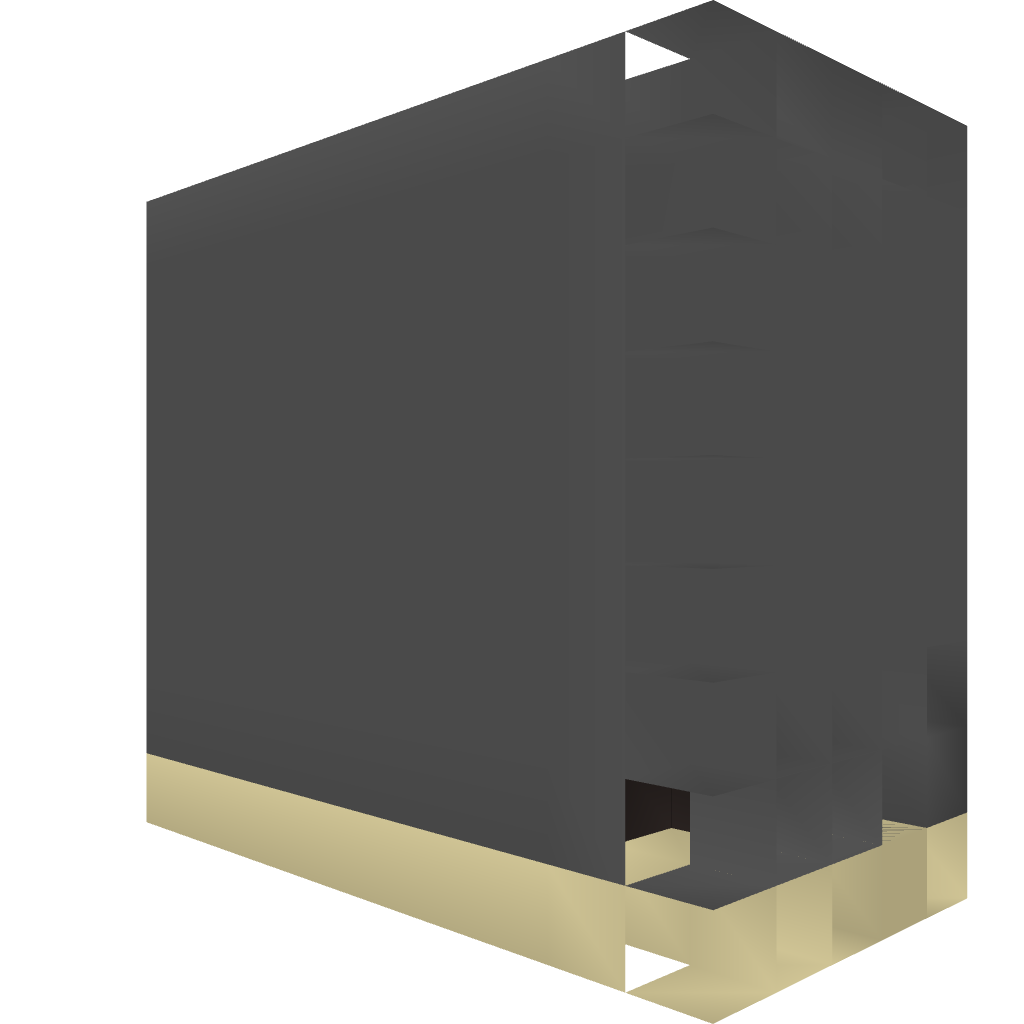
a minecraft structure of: Mob Birthday Party